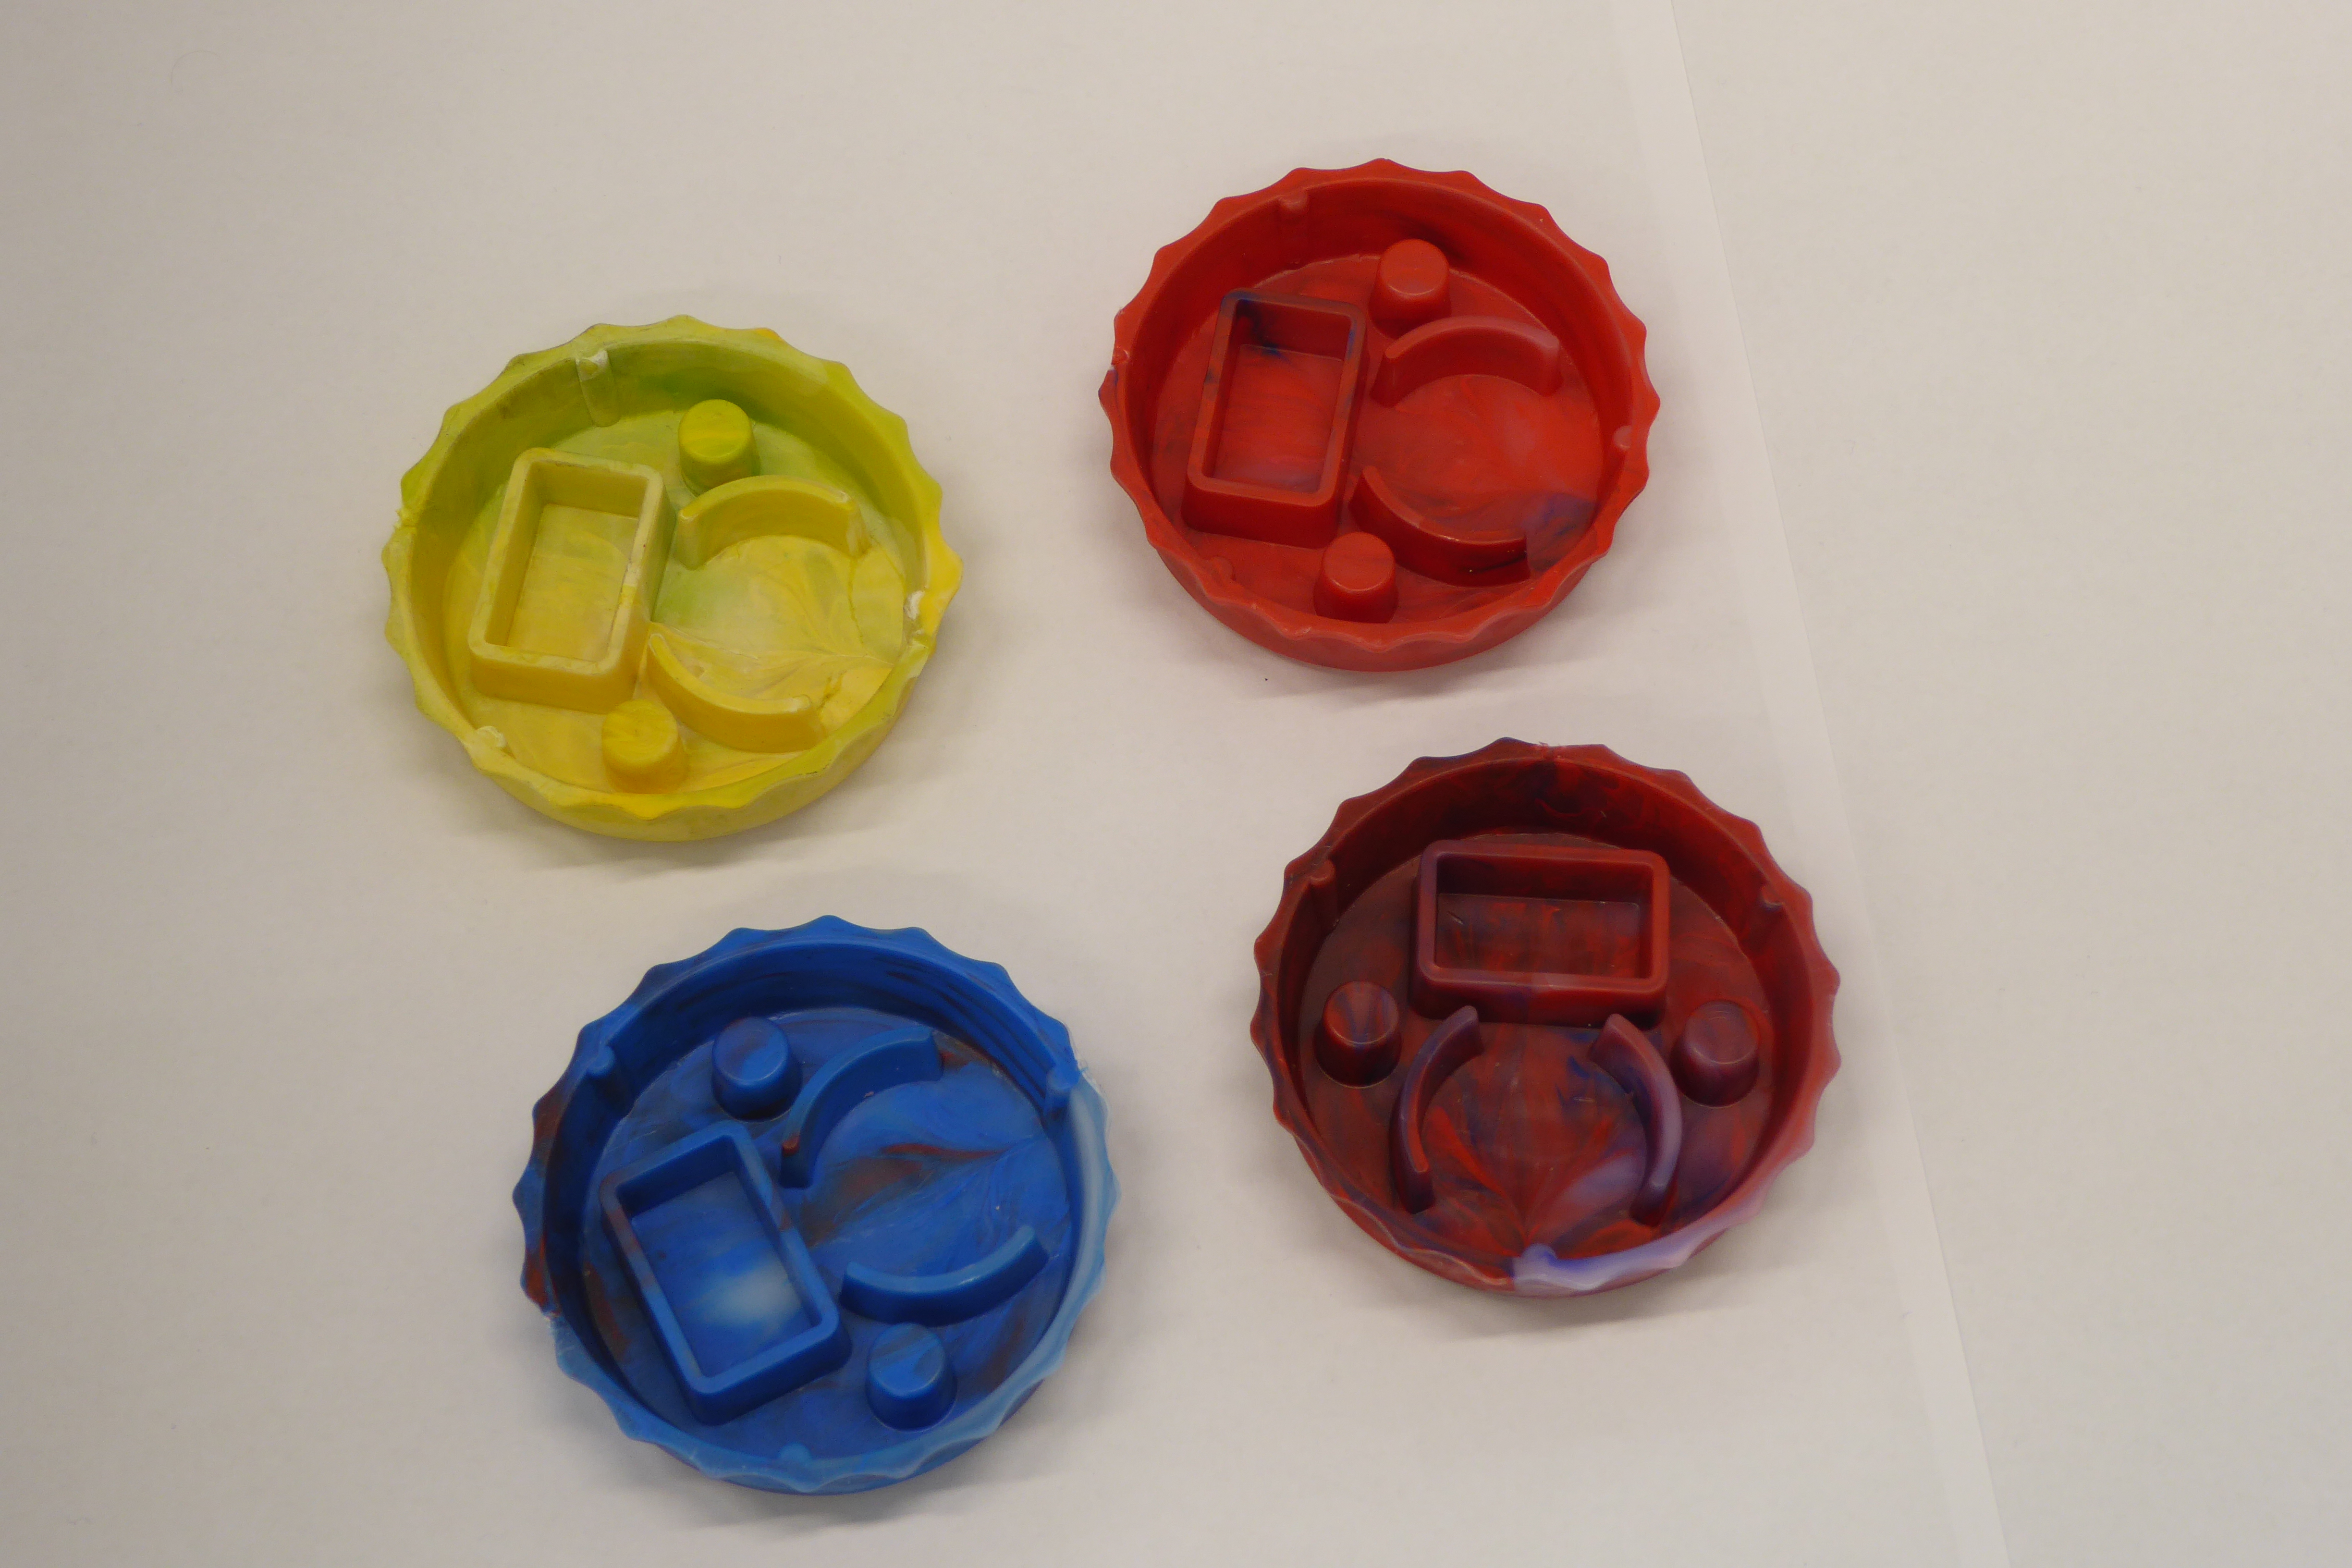
Label: Bottle Opener - Cover